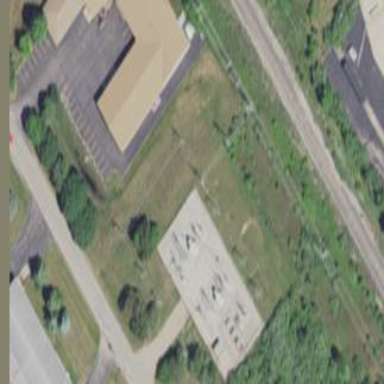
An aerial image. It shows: Power substation surrounded by fence.